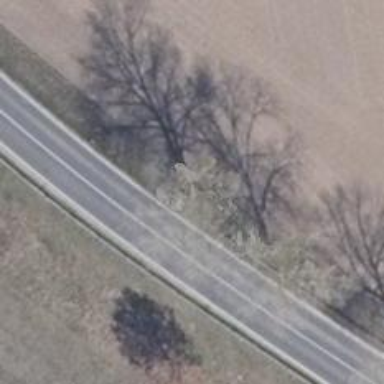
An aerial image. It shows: Deciduous tree with broadleaved leaves.